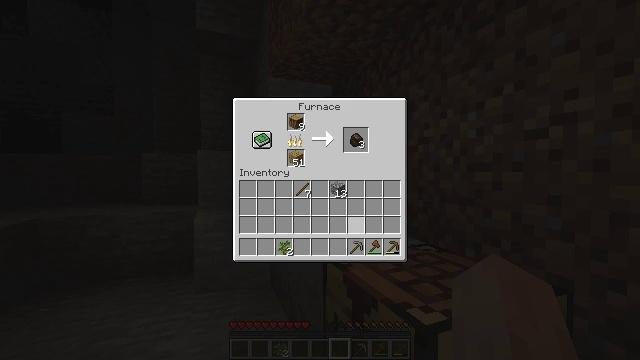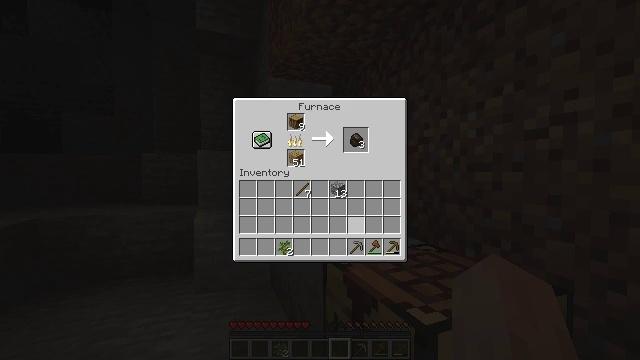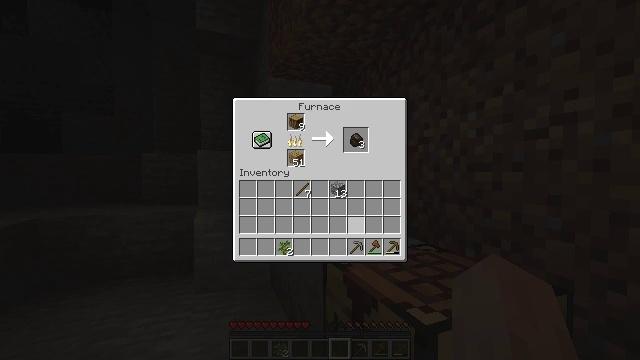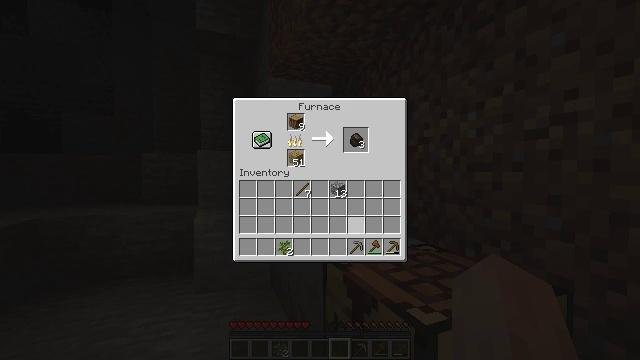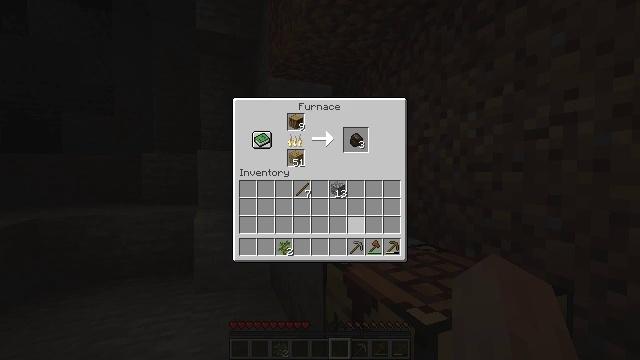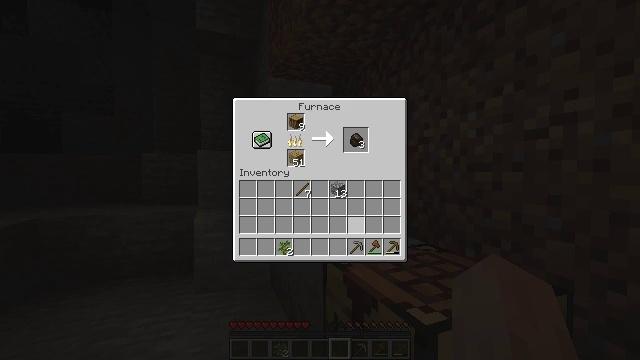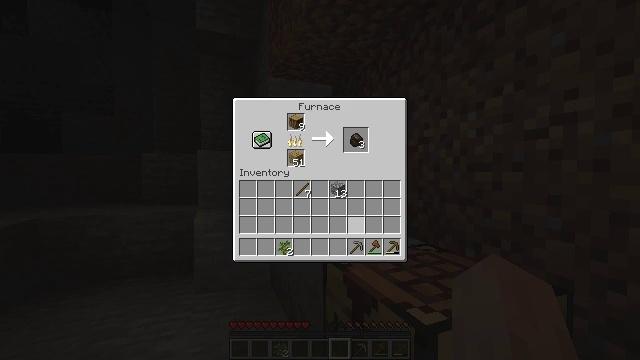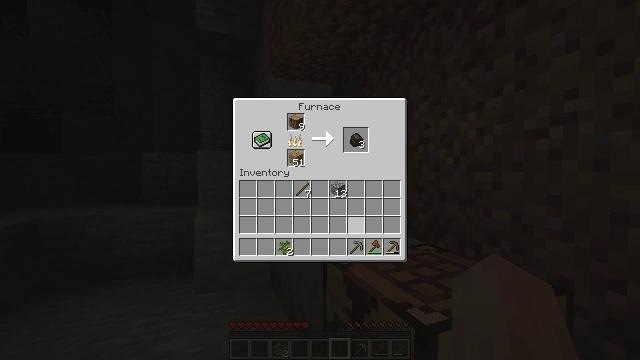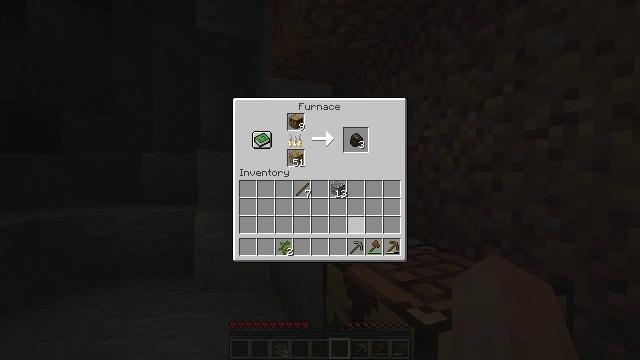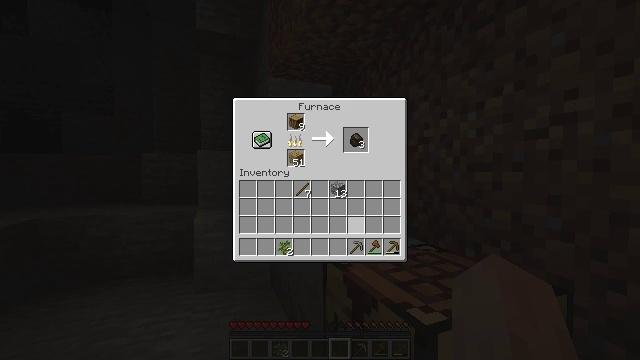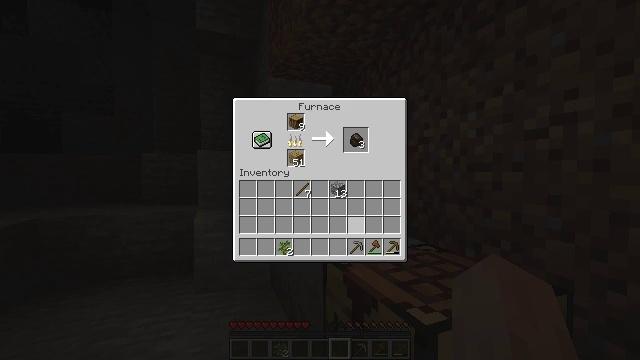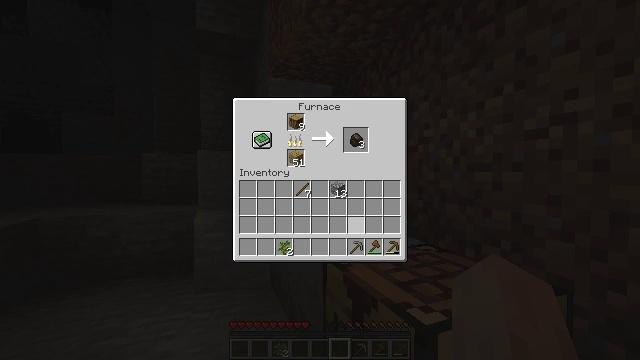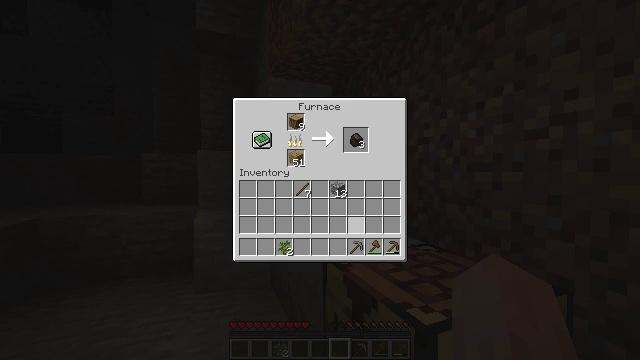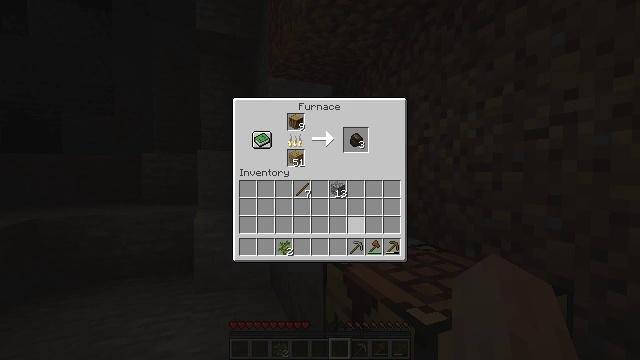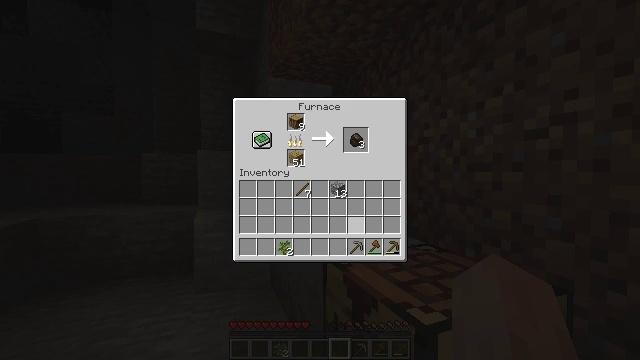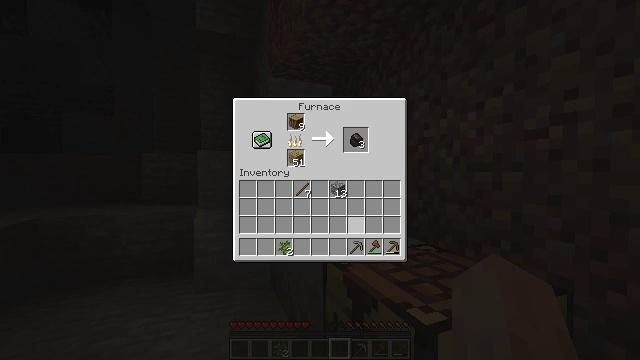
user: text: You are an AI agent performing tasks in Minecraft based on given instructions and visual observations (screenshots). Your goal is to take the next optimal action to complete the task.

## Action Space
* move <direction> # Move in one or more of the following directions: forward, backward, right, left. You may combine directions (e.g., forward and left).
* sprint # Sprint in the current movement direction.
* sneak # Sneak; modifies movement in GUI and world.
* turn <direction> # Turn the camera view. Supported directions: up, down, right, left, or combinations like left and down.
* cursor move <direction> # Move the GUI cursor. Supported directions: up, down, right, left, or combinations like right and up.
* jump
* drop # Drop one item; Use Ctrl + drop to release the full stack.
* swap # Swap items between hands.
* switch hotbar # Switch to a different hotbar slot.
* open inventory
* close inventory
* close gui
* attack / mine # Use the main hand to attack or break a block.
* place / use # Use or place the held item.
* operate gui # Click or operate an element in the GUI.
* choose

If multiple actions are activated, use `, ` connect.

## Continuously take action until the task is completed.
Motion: motion action
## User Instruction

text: Open the furnace for crafting charcoal.
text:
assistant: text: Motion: no_op
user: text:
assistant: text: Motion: no_op
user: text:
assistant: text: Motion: no_op
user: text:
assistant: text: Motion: no_op
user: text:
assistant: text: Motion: no_op
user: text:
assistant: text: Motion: no_op
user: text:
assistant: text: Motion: no_op
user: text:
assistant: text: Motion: no_op
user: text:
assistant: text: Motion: no_op
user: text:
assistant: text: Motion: no_op
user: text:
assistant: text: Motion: no_op
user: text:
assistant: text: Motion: no_op
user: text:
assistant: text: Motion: no_op
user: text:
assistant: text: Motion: no_op
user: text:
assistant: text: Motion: no_op
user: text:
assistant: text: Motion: no_op
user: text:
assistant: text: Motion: no_op
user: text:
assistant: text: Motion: no_op
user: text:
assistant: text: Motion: no_op
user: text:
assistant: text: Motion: no_op
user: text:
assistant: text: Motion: no_op
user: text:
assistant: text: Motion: no_op
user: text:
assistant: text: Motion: no_op
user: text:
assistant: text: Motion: no_op
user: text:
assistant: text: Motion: no_op
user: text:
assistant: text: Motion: no_op
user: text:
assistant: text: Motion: no_op
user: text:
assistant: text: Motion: no_op
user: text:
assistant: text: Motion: no_op
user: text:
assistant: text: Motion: no_op